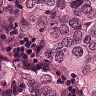
Metastatic tissue present: yes